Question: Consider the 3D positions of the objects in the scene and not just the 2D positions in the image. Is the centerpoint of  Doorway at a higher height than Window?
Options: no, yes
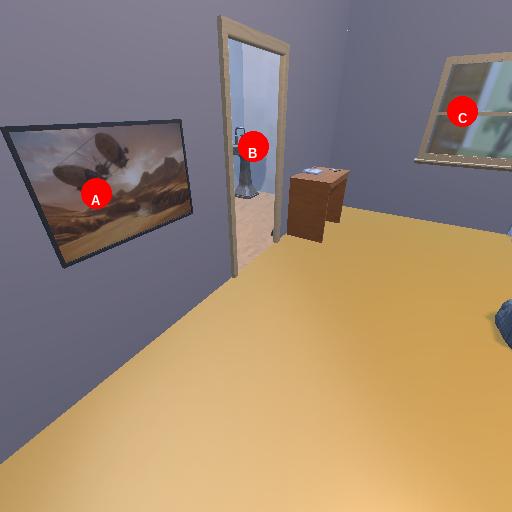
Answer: no